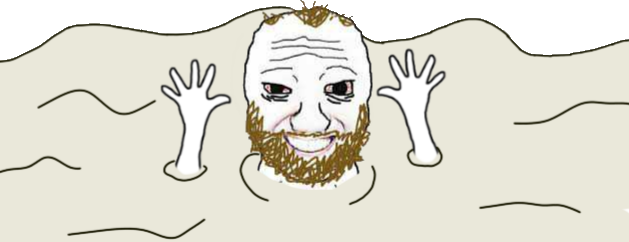
Label: 5_Coomer